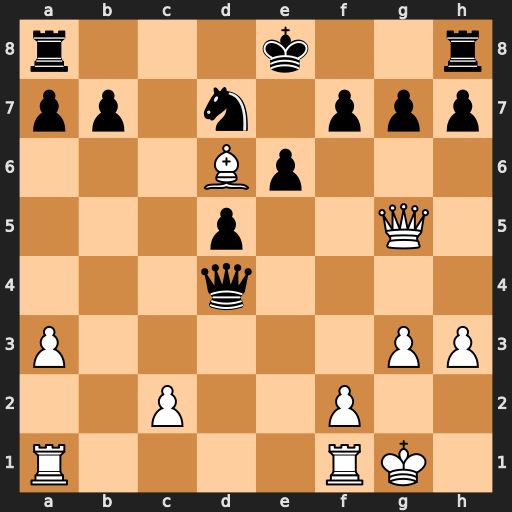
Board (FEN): r3k2r/pp1n1ppp/3Bp3/3p2Q1/3q4/P5PP/2P2P2/R4RK1
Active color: w
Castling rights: kq
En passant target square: -
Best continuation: Qe7#